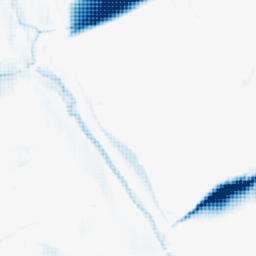
Category: morphological
Decomposition family: morphological_ellipse
Decomposition parameters: operation: closing
width: 50
height: 5
Upsampling method: sinc_hamming
Upsampling parameters: scale: 4
kernel_size: 4
Upsampling scale: 4